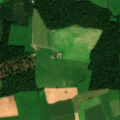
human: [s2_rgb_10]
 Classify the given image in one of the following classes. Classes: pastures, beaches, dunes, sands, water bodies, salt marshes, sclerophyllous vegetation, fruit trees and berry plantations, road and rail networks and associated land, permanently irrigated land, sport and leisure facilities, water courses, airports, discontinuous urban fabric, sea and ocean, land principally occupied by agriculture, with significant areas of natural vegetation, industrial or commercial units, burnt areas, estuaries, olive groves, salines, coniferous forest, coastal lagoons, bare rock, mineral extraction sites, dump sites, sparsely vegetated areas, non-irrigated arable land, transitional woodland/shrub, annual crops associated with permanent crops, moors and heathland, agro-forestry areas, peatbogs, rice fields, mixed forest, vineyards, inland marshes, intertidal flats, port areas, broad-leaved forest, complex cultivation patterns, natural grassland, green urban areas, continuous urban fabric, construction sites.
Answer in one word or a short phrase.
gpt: pastures, broad-leaved forest